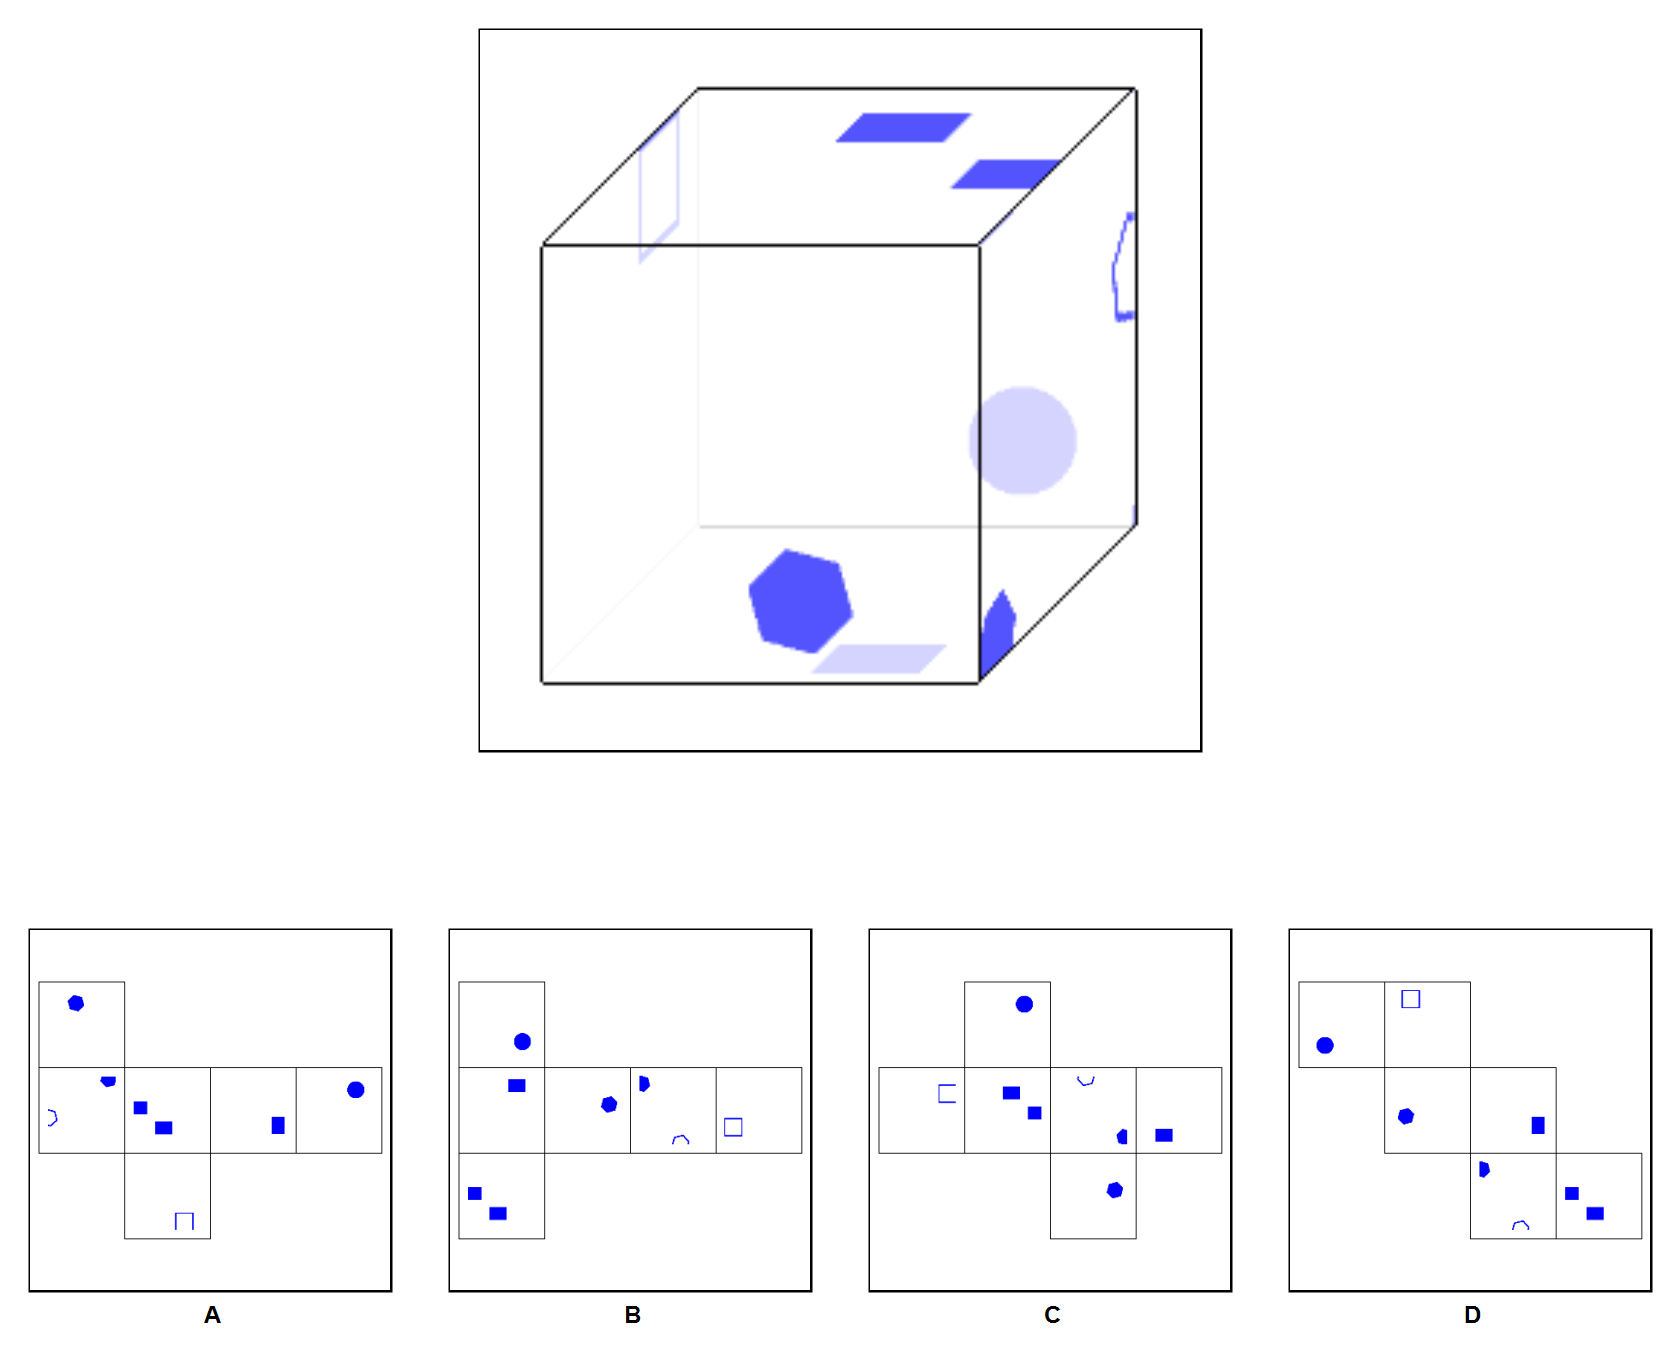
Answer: C